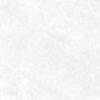
Label: no_change